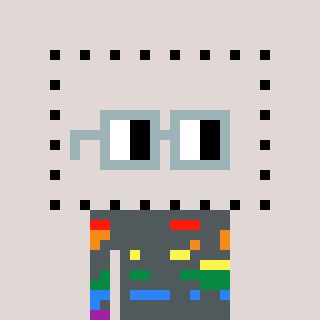
a pixel art character with square dark gray glasses, a void-shaped head and a blue-colored body on a warm background